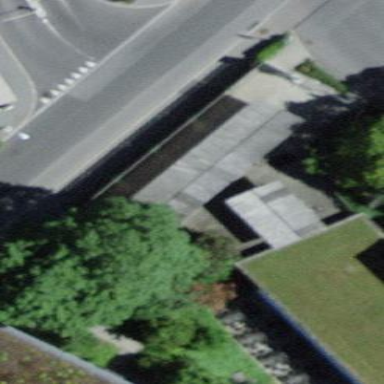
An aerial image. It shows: View of roof of building.